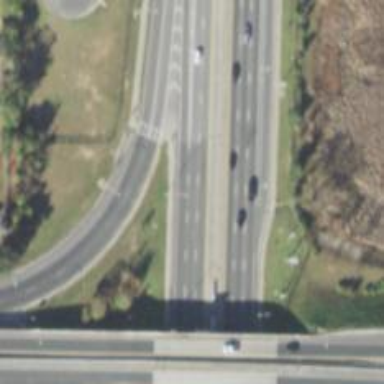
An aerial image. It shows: Secondary link road with asphalt surface.